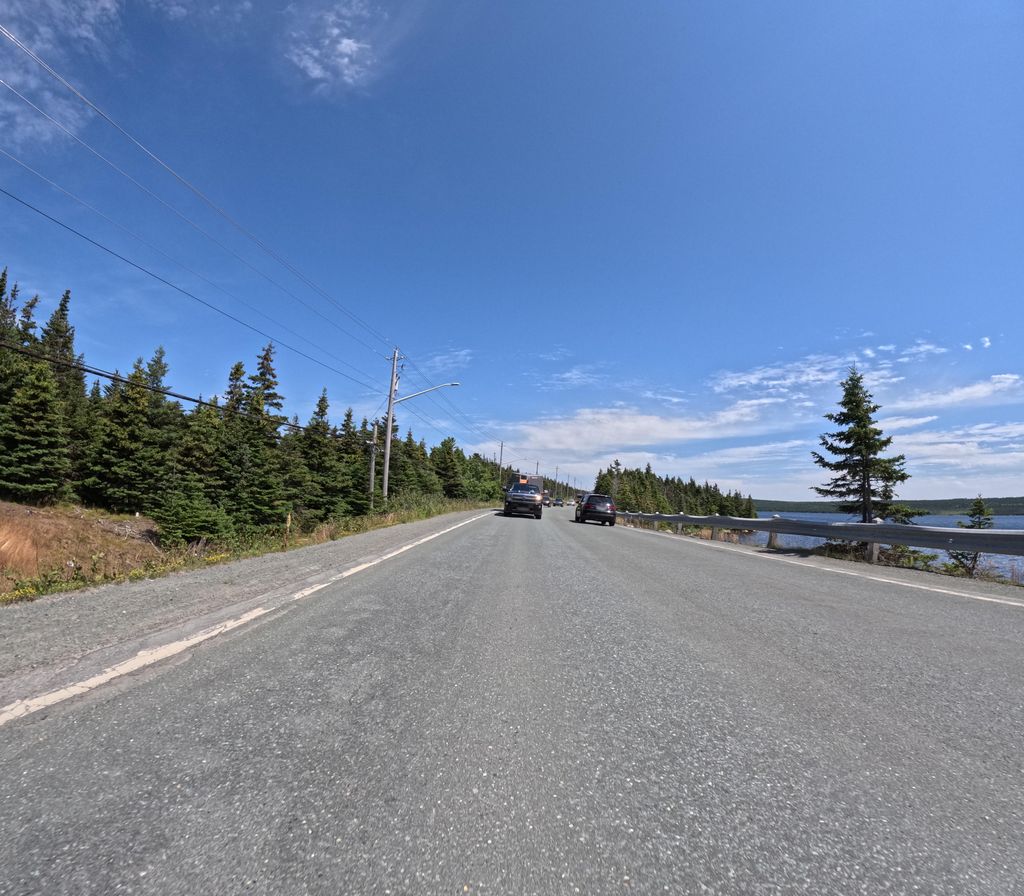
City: st_johns